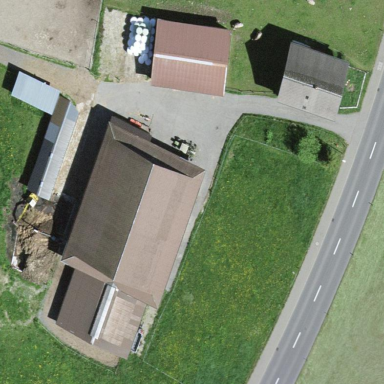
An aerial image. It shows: Farmyard area.